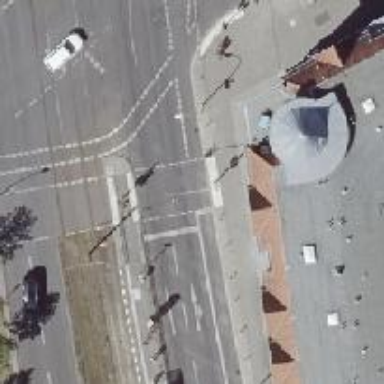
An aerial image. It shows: Road with traffic signals.